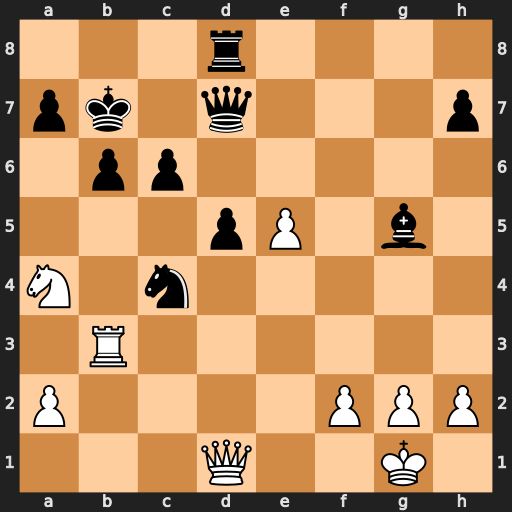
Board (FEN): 3r4/pk1q3p/1pp5/3pP1b1/N1n5/1R6/P4PPP/3Q2K1
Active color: w
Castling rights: -
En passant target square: -
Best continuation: Nc5+ Kc7 Nxd7